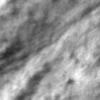
Label: no_change